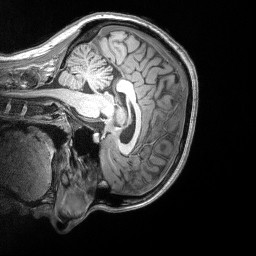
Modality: T1w
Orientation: sagittal
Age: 27
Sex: female
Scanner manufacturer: siemens
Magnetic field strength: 3 T
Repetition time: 2.53 s
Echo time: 0.00164 s